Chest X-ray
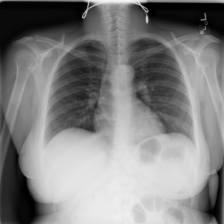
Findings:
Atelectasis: negative
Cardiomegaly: negative
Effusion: negative
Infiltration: negative
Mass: negative
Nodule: negative
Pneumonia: negative
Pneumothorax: negative
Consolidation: negative
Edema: negative
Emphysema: negative
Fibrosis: negative
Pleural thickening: negative
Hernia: negative